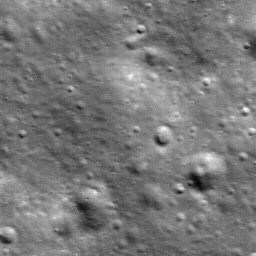
Host type: background_regolith
Lunar coordinates: latitude nan, longitude nan